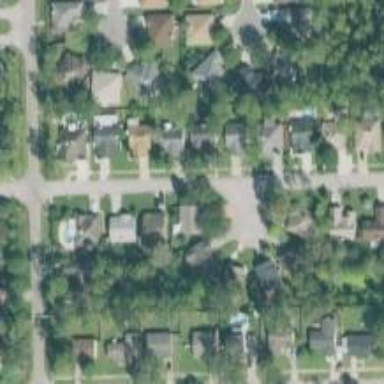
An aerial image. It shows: Residential road.